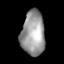
Tissue: lung
Cell type: Endothelial cells
Senescence score: 0.5474
Nuclear area (px): 1028
Mean DAPI intensity: 153.732